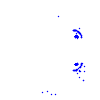
Particle: pion